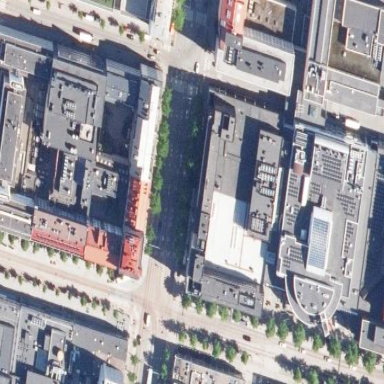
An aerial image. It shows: Mall building.